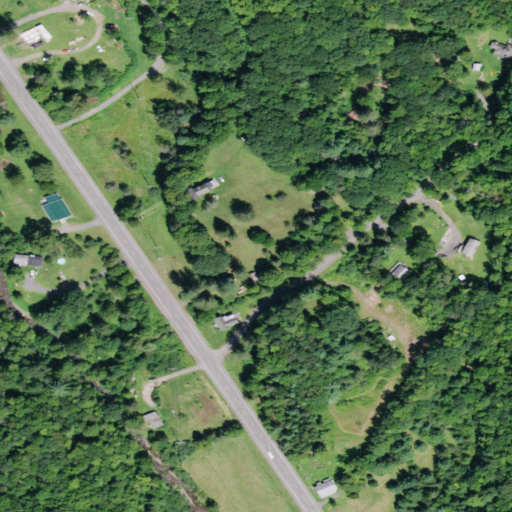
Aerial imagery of valley in New York named Rochester Hollow containing deciduous forest, open development, low intensity development, mixed forest, pasture, shrub, woody wetlands, herbaceous wetlands, and high intensity development